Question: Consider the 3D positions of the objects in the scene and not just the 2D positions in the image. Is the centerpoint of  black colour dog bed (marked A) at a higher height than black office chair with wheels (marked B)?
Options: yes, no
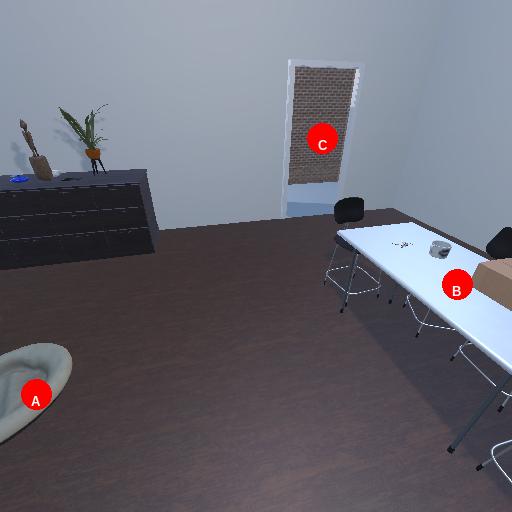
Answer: yes